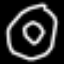
Label: donut